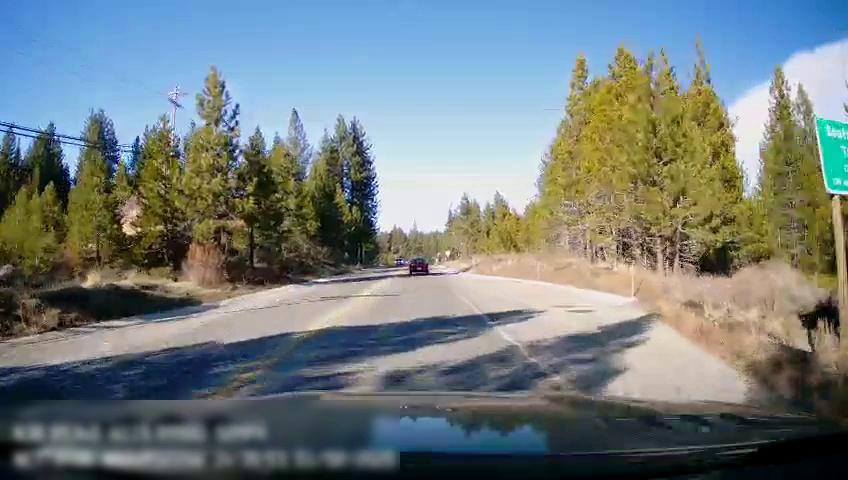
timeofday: Day
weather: Sunny
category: Drivable Space
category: Vehicles | Car
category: Lanes | Current Lane
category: Lanes | Current Lane
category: Traffic | Signs